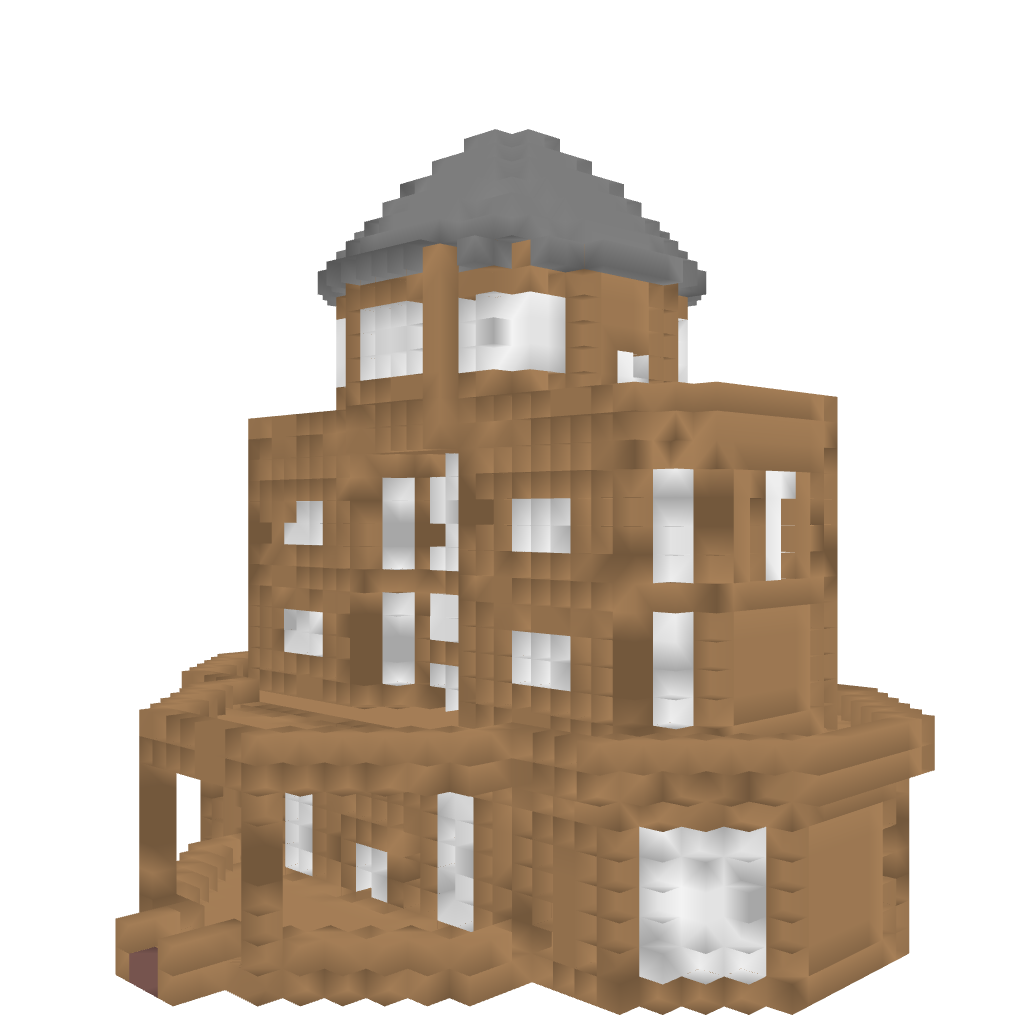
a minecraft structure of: Small Mansion high quality